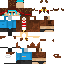
A male human skin with medium skin, wearing brown long hair dressed in a blue hoodie and blue pants, featuring a closed mouth.